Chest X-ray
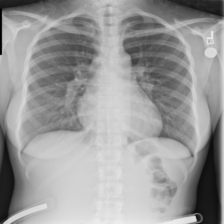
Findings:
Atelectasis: negative
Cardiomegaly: negative
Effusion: negative
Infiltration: negative
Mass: negative
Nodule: negative
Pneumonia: negative
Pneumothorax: negative
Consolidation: negative
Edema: negative
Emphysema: negative
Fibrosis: negative
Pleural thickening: negative
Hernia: negative